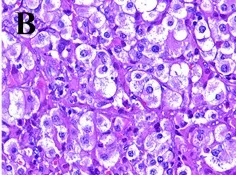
Hisopathological and immunohistochemical examinations. (B) 200 times. Large cell with abundant eosinophilic cytoplasm and a large hyperchromatic nucleus with a prominent nucleolus, obvious nuclear heteromorphism, and visible mitotic strutures.
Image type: pathology (immunostaining)